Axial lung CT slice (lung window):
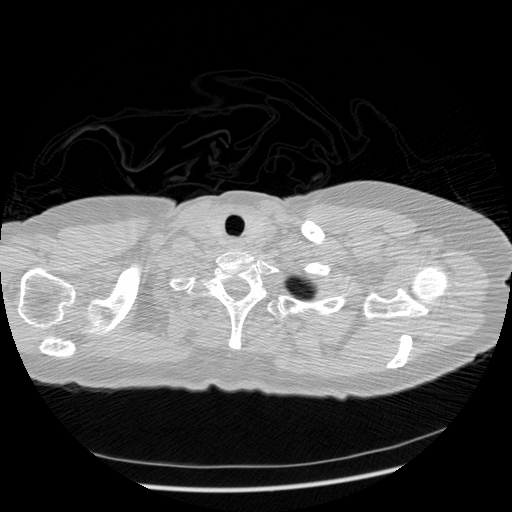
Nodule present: no